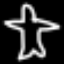
Label: airplane